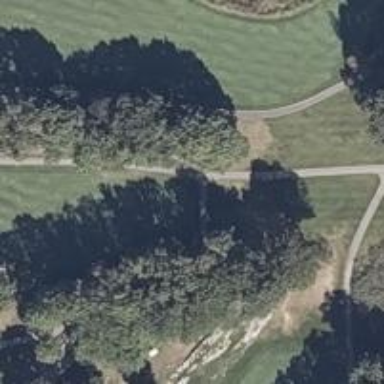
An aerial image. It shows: Service road designated as golf cart path.